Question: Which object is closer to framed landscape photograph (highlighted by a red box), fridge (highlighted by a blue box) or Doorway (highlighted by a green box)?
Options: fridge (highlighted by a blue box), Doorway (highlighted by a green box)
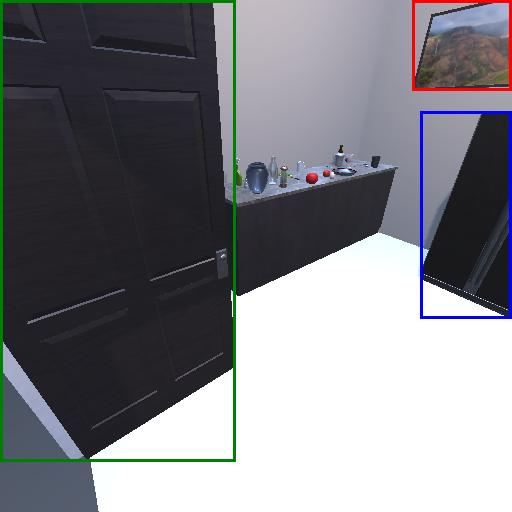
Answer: fridge (highlighted by a blue box)